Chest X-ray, PA view. Patient: 67 years old, sex F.
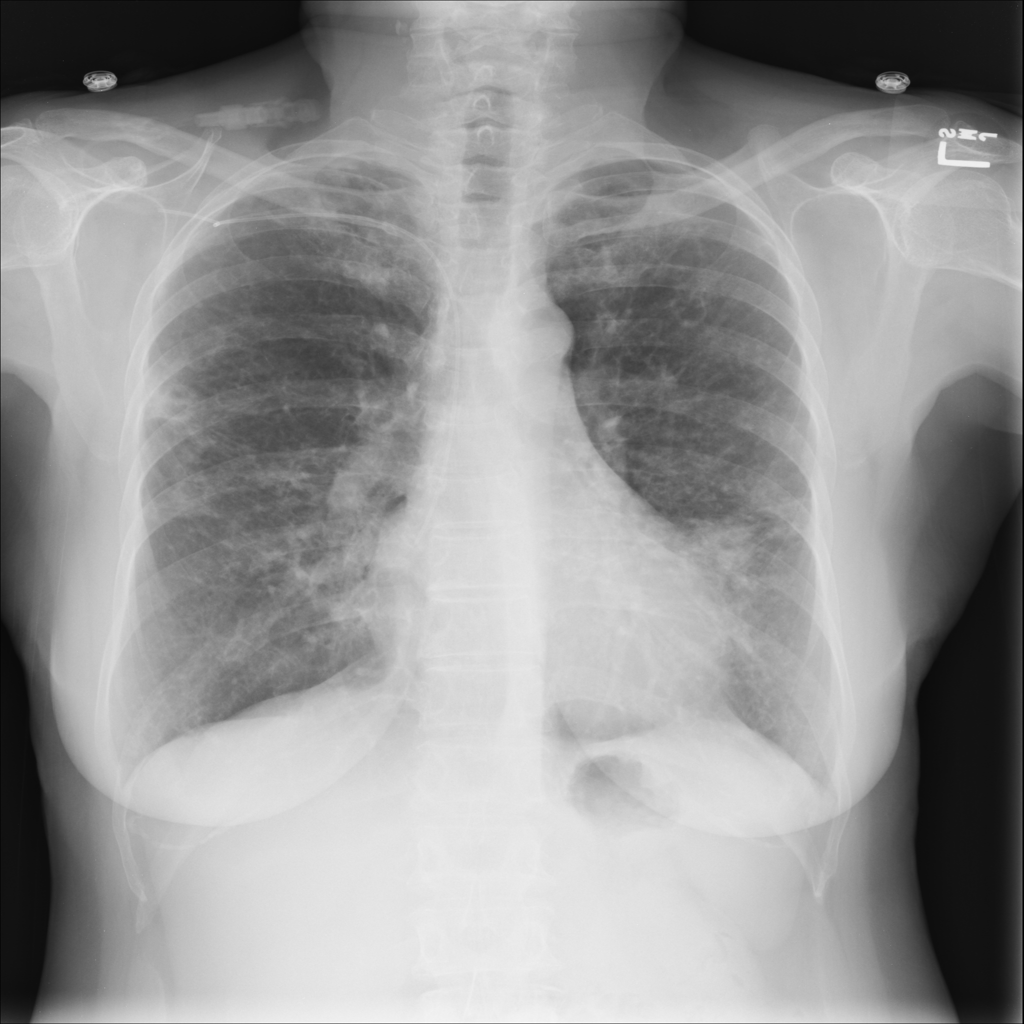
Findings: Consolidation, Nodule